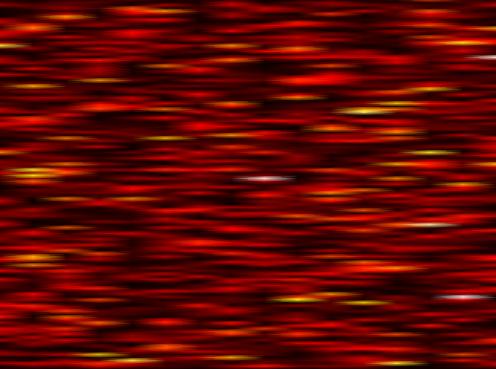
Label: OFDM